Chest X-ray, PA view. Patient: 67 years old, sex M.
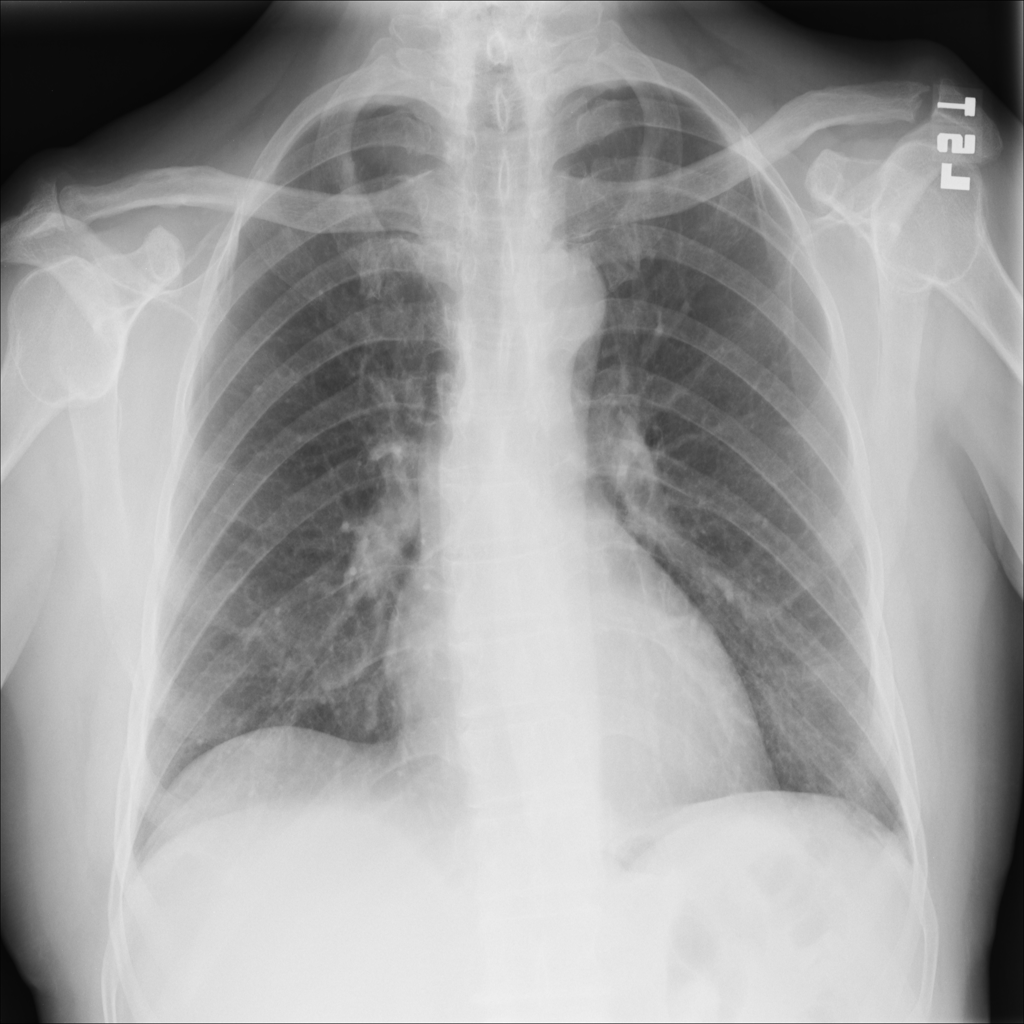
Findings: No Finding